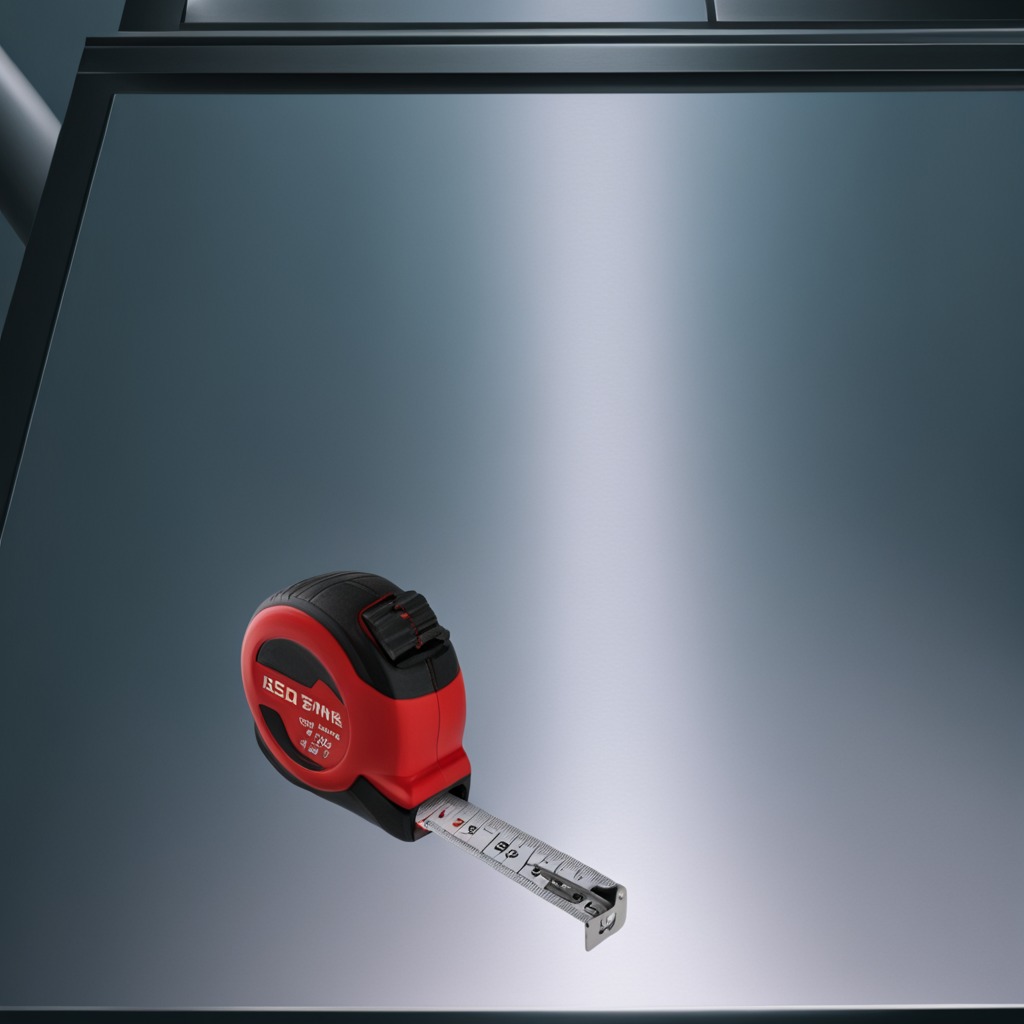
A measuring tape is lying on a metal table in a machine shop under fluorescent lights.